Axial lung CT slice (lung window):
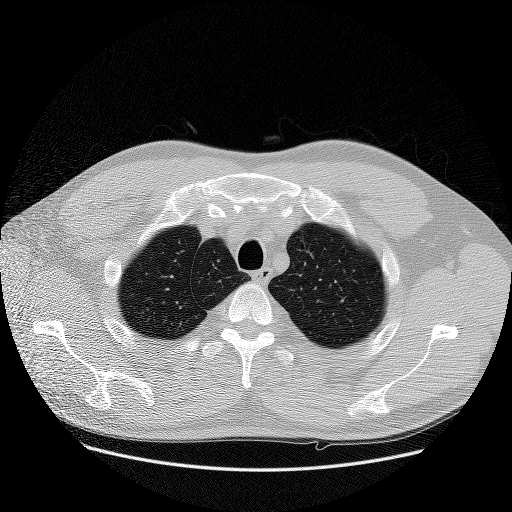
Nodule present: no